Question: Is there an image processing algorithm that can fill these gaps within an image? The gaps are always lines and will run across the width of the image in all cases. The lines are mostly one-pixel thick.
.
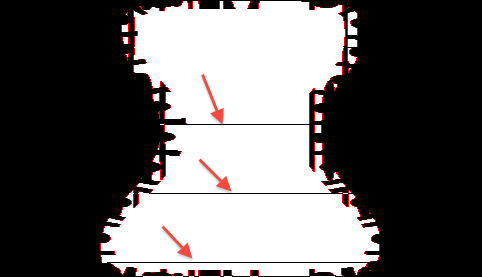
Answer: The ease of filling in these gaps depends on whether you're willing to tolerate some artifacts in other parts of the image. The easiest solutions are generally to use morphological operations.
If you want a quick and dirty approach, consider using 'cvMorphologyEx' with an open operation using a rectangular structuring element that's 1 pixel wide and tall enough to cross the gaps you want to cover.
If this introduces unwanted artifacts, some additional background info would be helpful. For example, what's the maximum vertical gap? Are the unwanted black lines always exactly horizontal, or can the be vertical? Are they ever close to each other? What types of artifacts can you afford in other parts of the image?